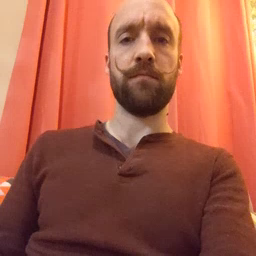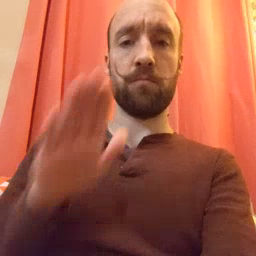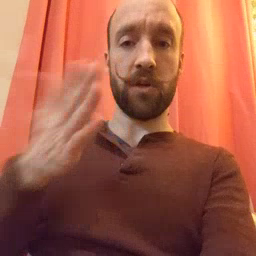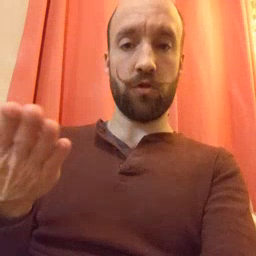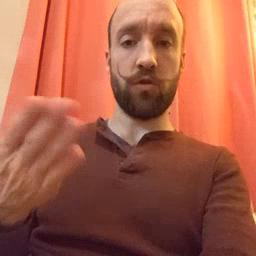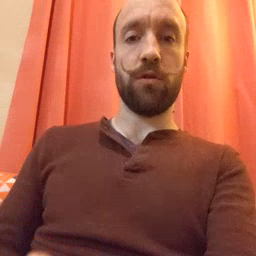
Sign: book